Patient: sex M, age 65
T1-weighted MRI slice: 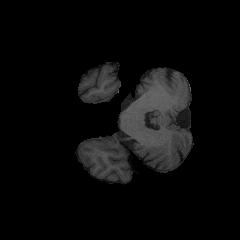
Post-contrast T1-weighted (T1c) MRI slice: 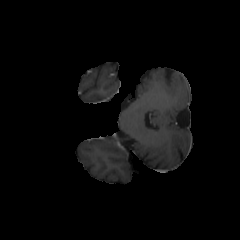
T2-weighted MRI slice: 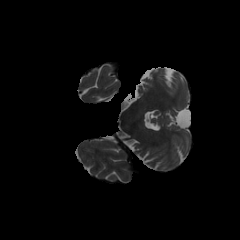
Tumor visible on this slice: no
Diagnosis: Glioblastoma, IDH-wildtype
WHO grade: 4